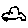
Label: car